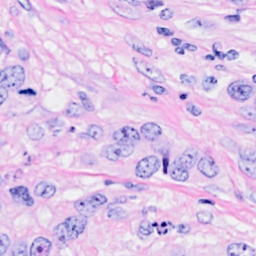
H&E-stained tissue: Breast